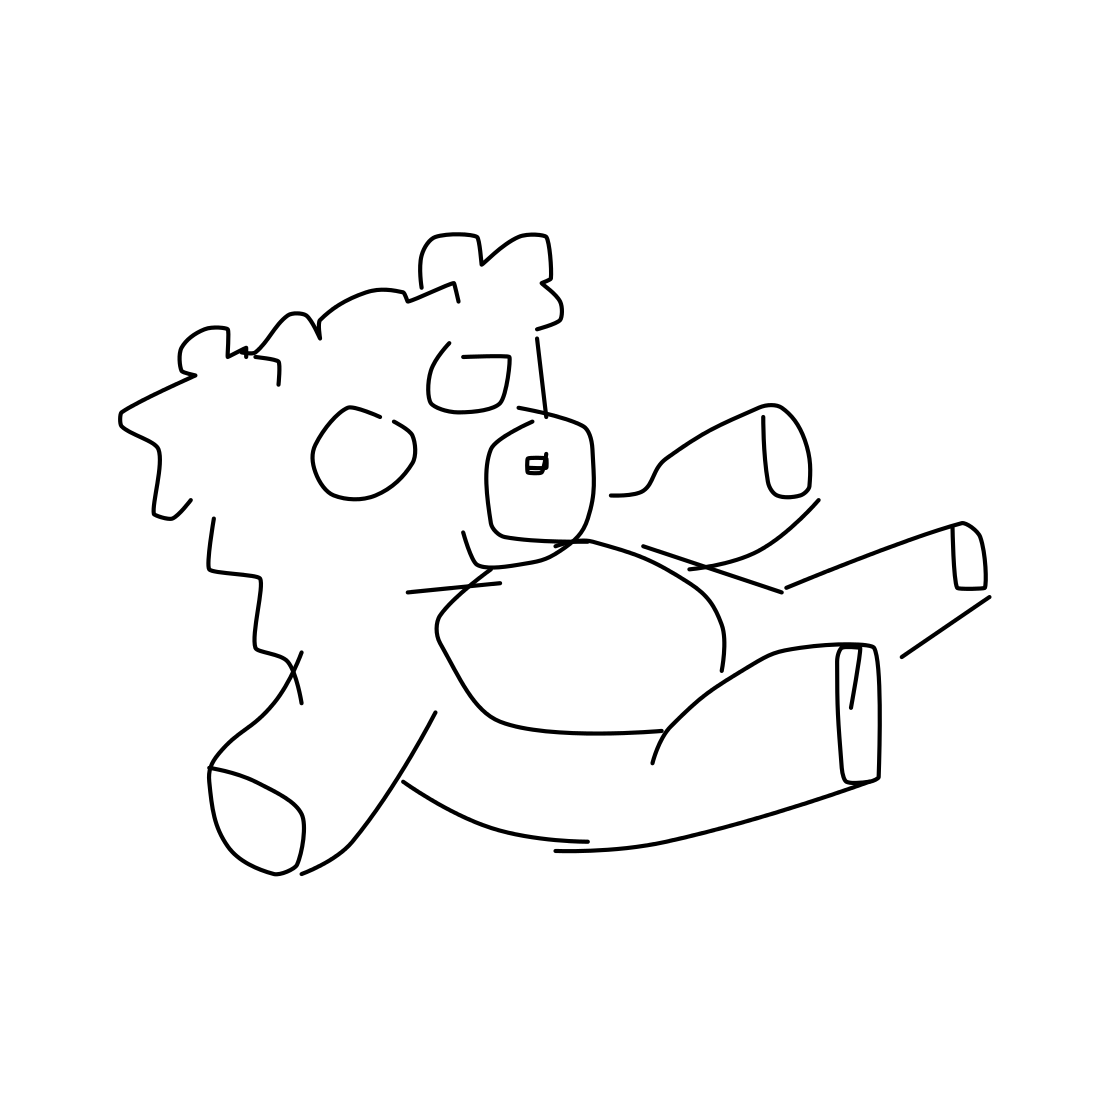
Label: teddy-bear